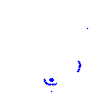
Particle: proton